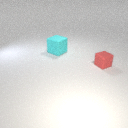
small red rubber cube to the right of large cyan rubber cube